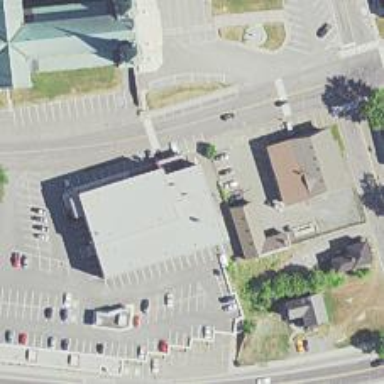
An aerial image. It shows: Healthcare clinic.